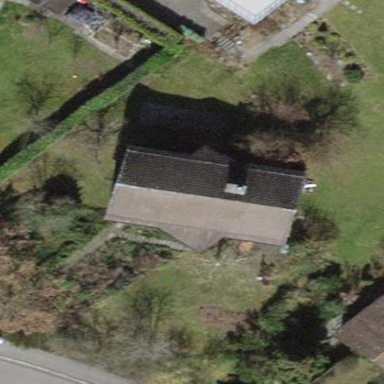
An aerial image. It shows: Detached building with gabled tile roof.